Aerial crown-view tile of a tropical tree (Barro Colorado Island, Panama), acquired 20250124:
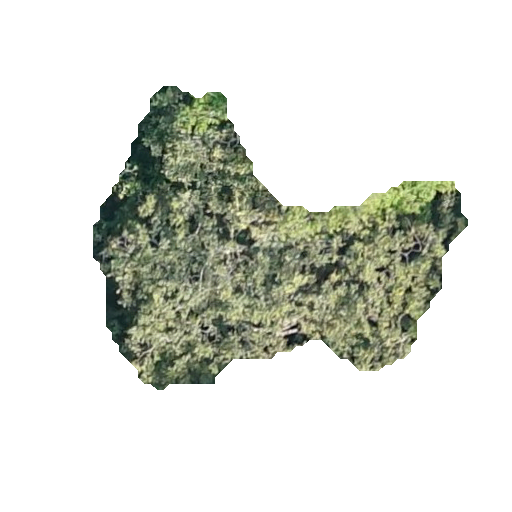
Species: Spondias mombin
GBIF accepted scientific name: Spondias mombin
Crown area: 99.426 m²